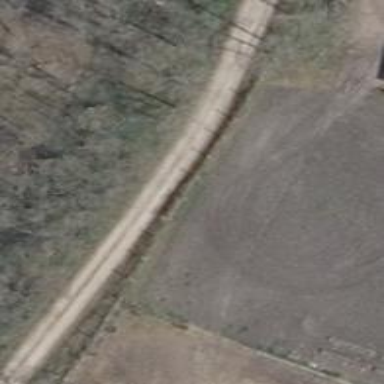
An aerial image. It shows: Unclassified road with gravel surface graded as grade2.